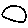
Label: circle